Question: So this code block doesnt work properly. Its meant to show these two columns side by side but just doesnt work. Please help.

I was watching a tutorial and this was meant to work. I also crosschecked with the documentation but it still didnt work.
'''
<section id="feature-one">
<div class="container-fluid">
<div class="row">
<div class="feature-content">
<div class="col-sm-5">
<a href="#"><img src="../Mywebsite/images/Umass logo.png" alt="Umass Logo" width="100%" height="200px"></a>
</div>
<div class="col-sm-6 offset-sm-1">
<h3> Click on the Logo to view my UMass Experience </h3>
</div>
</div>
</div>
</div>
</section>
'''
The columns are meant to be side by side but show to be one on top of the other.
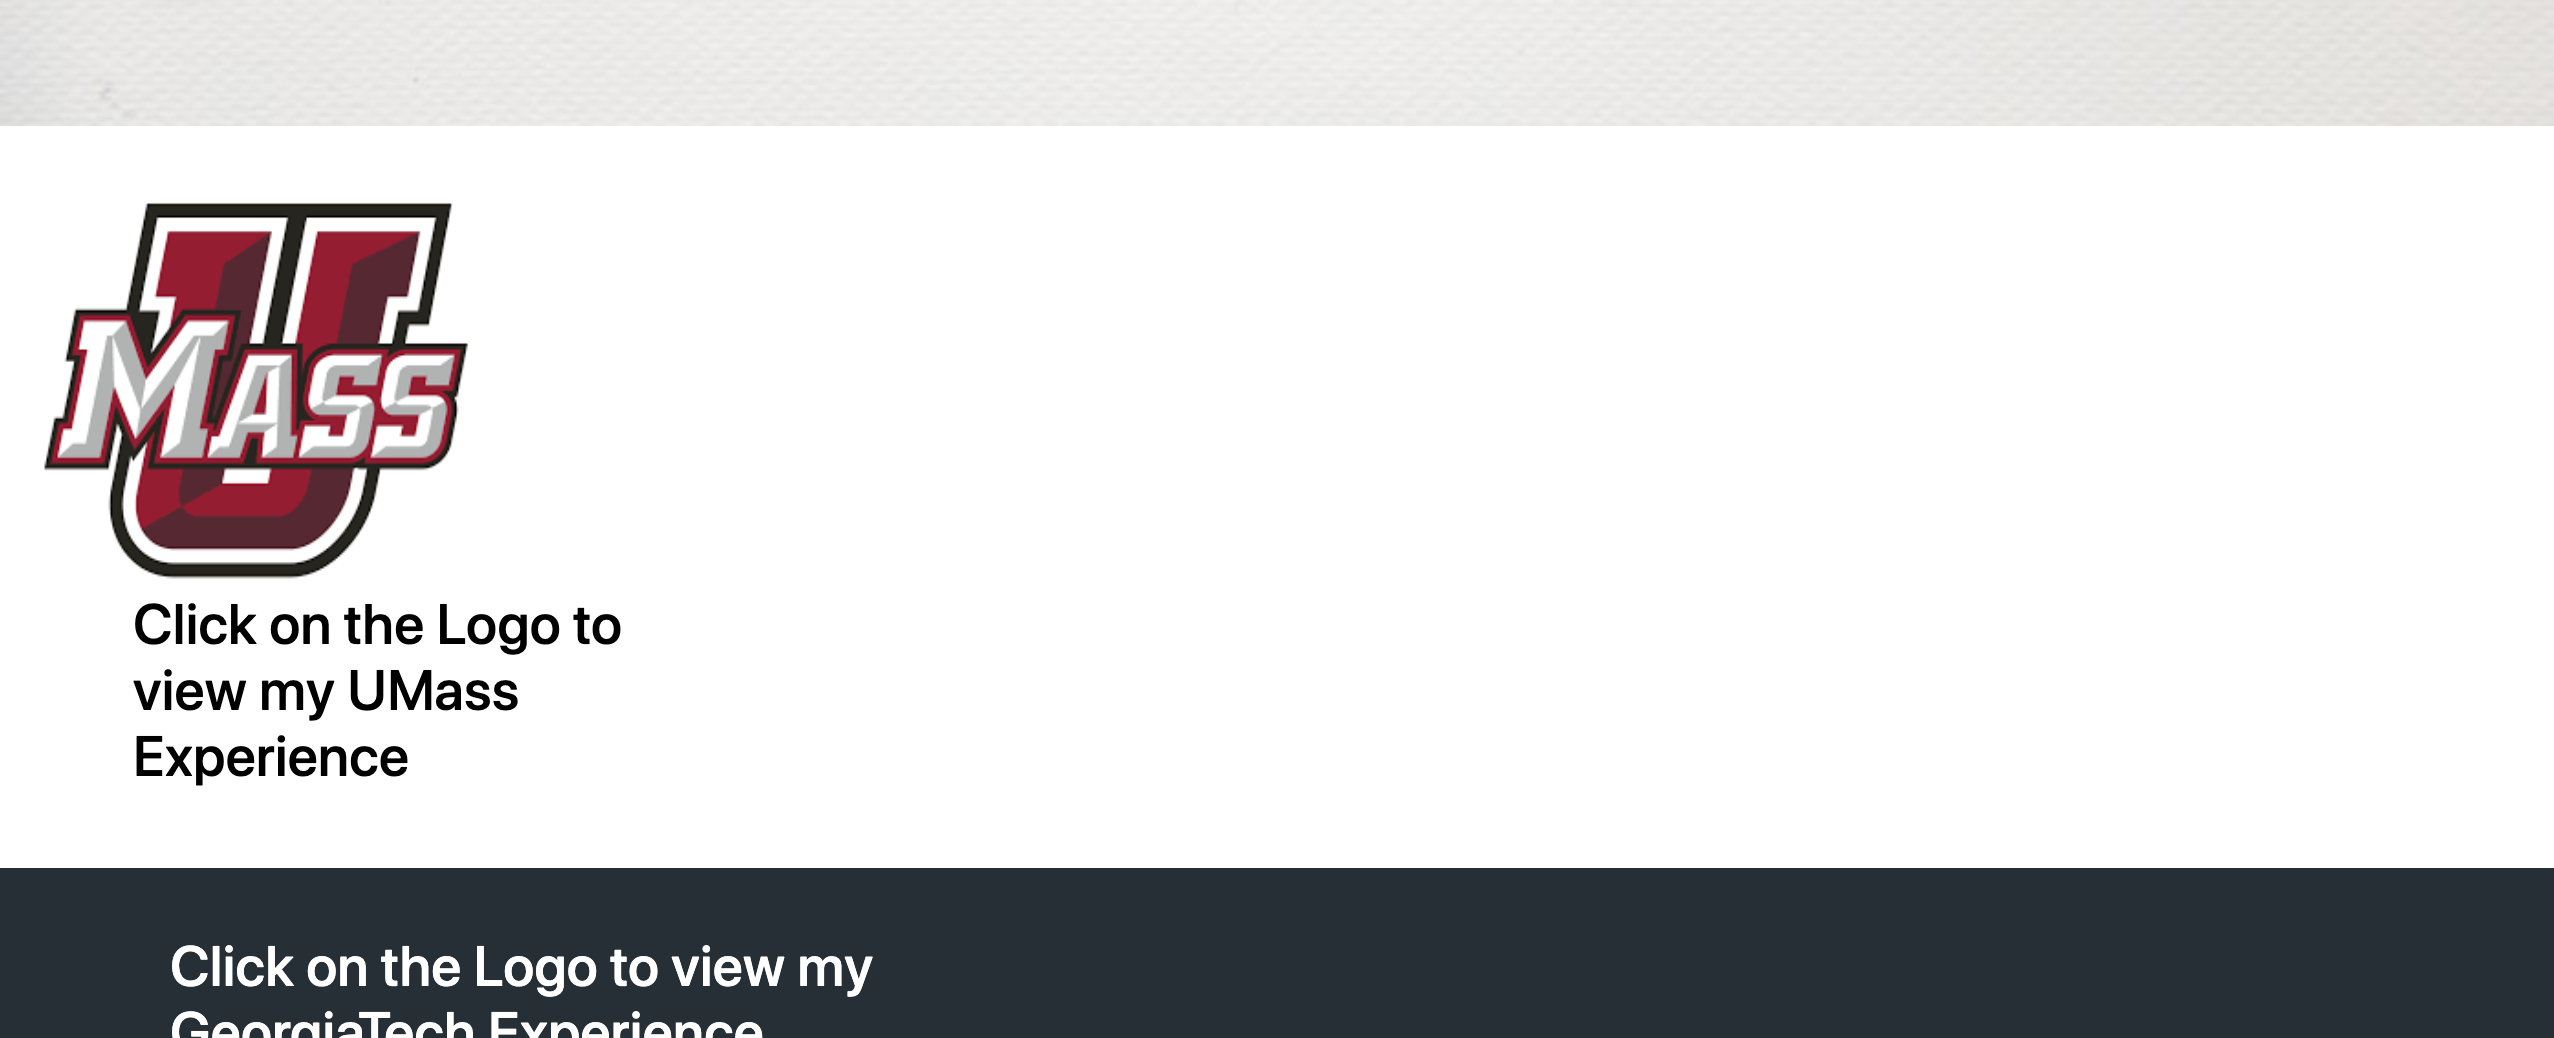
Answer: Don't wrap '.col' tags with '<div class="feature-content">'. It breaks the Bootstrap CSS.
If you need some features of 'feature-content' class, add it to the 'row' tag.
'''
<link rel="stylesheet" href="https://stackpath.bootstrapcdn.com/bootstrap/4.3.1/css/bootstrap.min.css" integrity="sha384-ggOyR0iXCbMQv3Xipma34MD+dH/1fQ784/j6cY/iJTQUOhcWr7x9JvoRxT2MZw1T" crossorigin="anonymous">
<section id="feature-one">
<div class="container-fluid">
<div class="row feature-content">
<div class="col-sm-5">
<a href="#"><img src="../Mywebsite/images/Umass logo.png" alt="Umass Logo" width="100%" height="200px"></a>
</div>
<div class="col-sm-6 offset-sm-1">
<h3> Click on the Logo to view my UMass Experience </h3>
</div>
</div>
</div>
</section>
'''